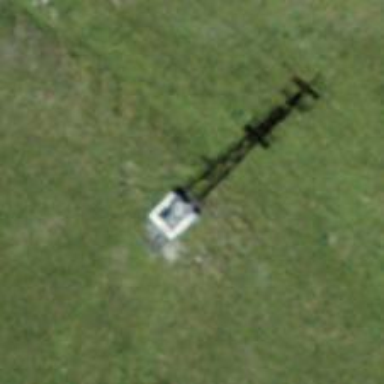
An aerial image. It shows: Pylon for aerialway.